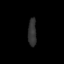
Tissue: prostate
Cell type: T cells
Senescence score: 0.7348
Nuclear area (px): 226
Mean DAPI intensity: 49.991